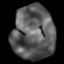
Tissue: lung
Cell type: Others
Senescence score: 0.2205
Nuclear area (px): 2232
Mean DAPI intensity: 92.272